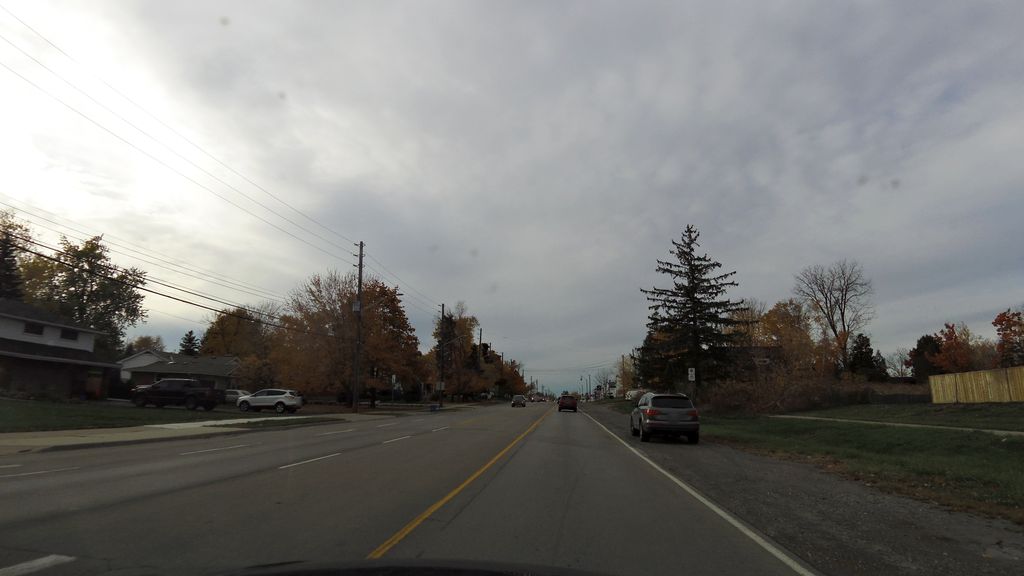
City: hamilton